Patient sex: M
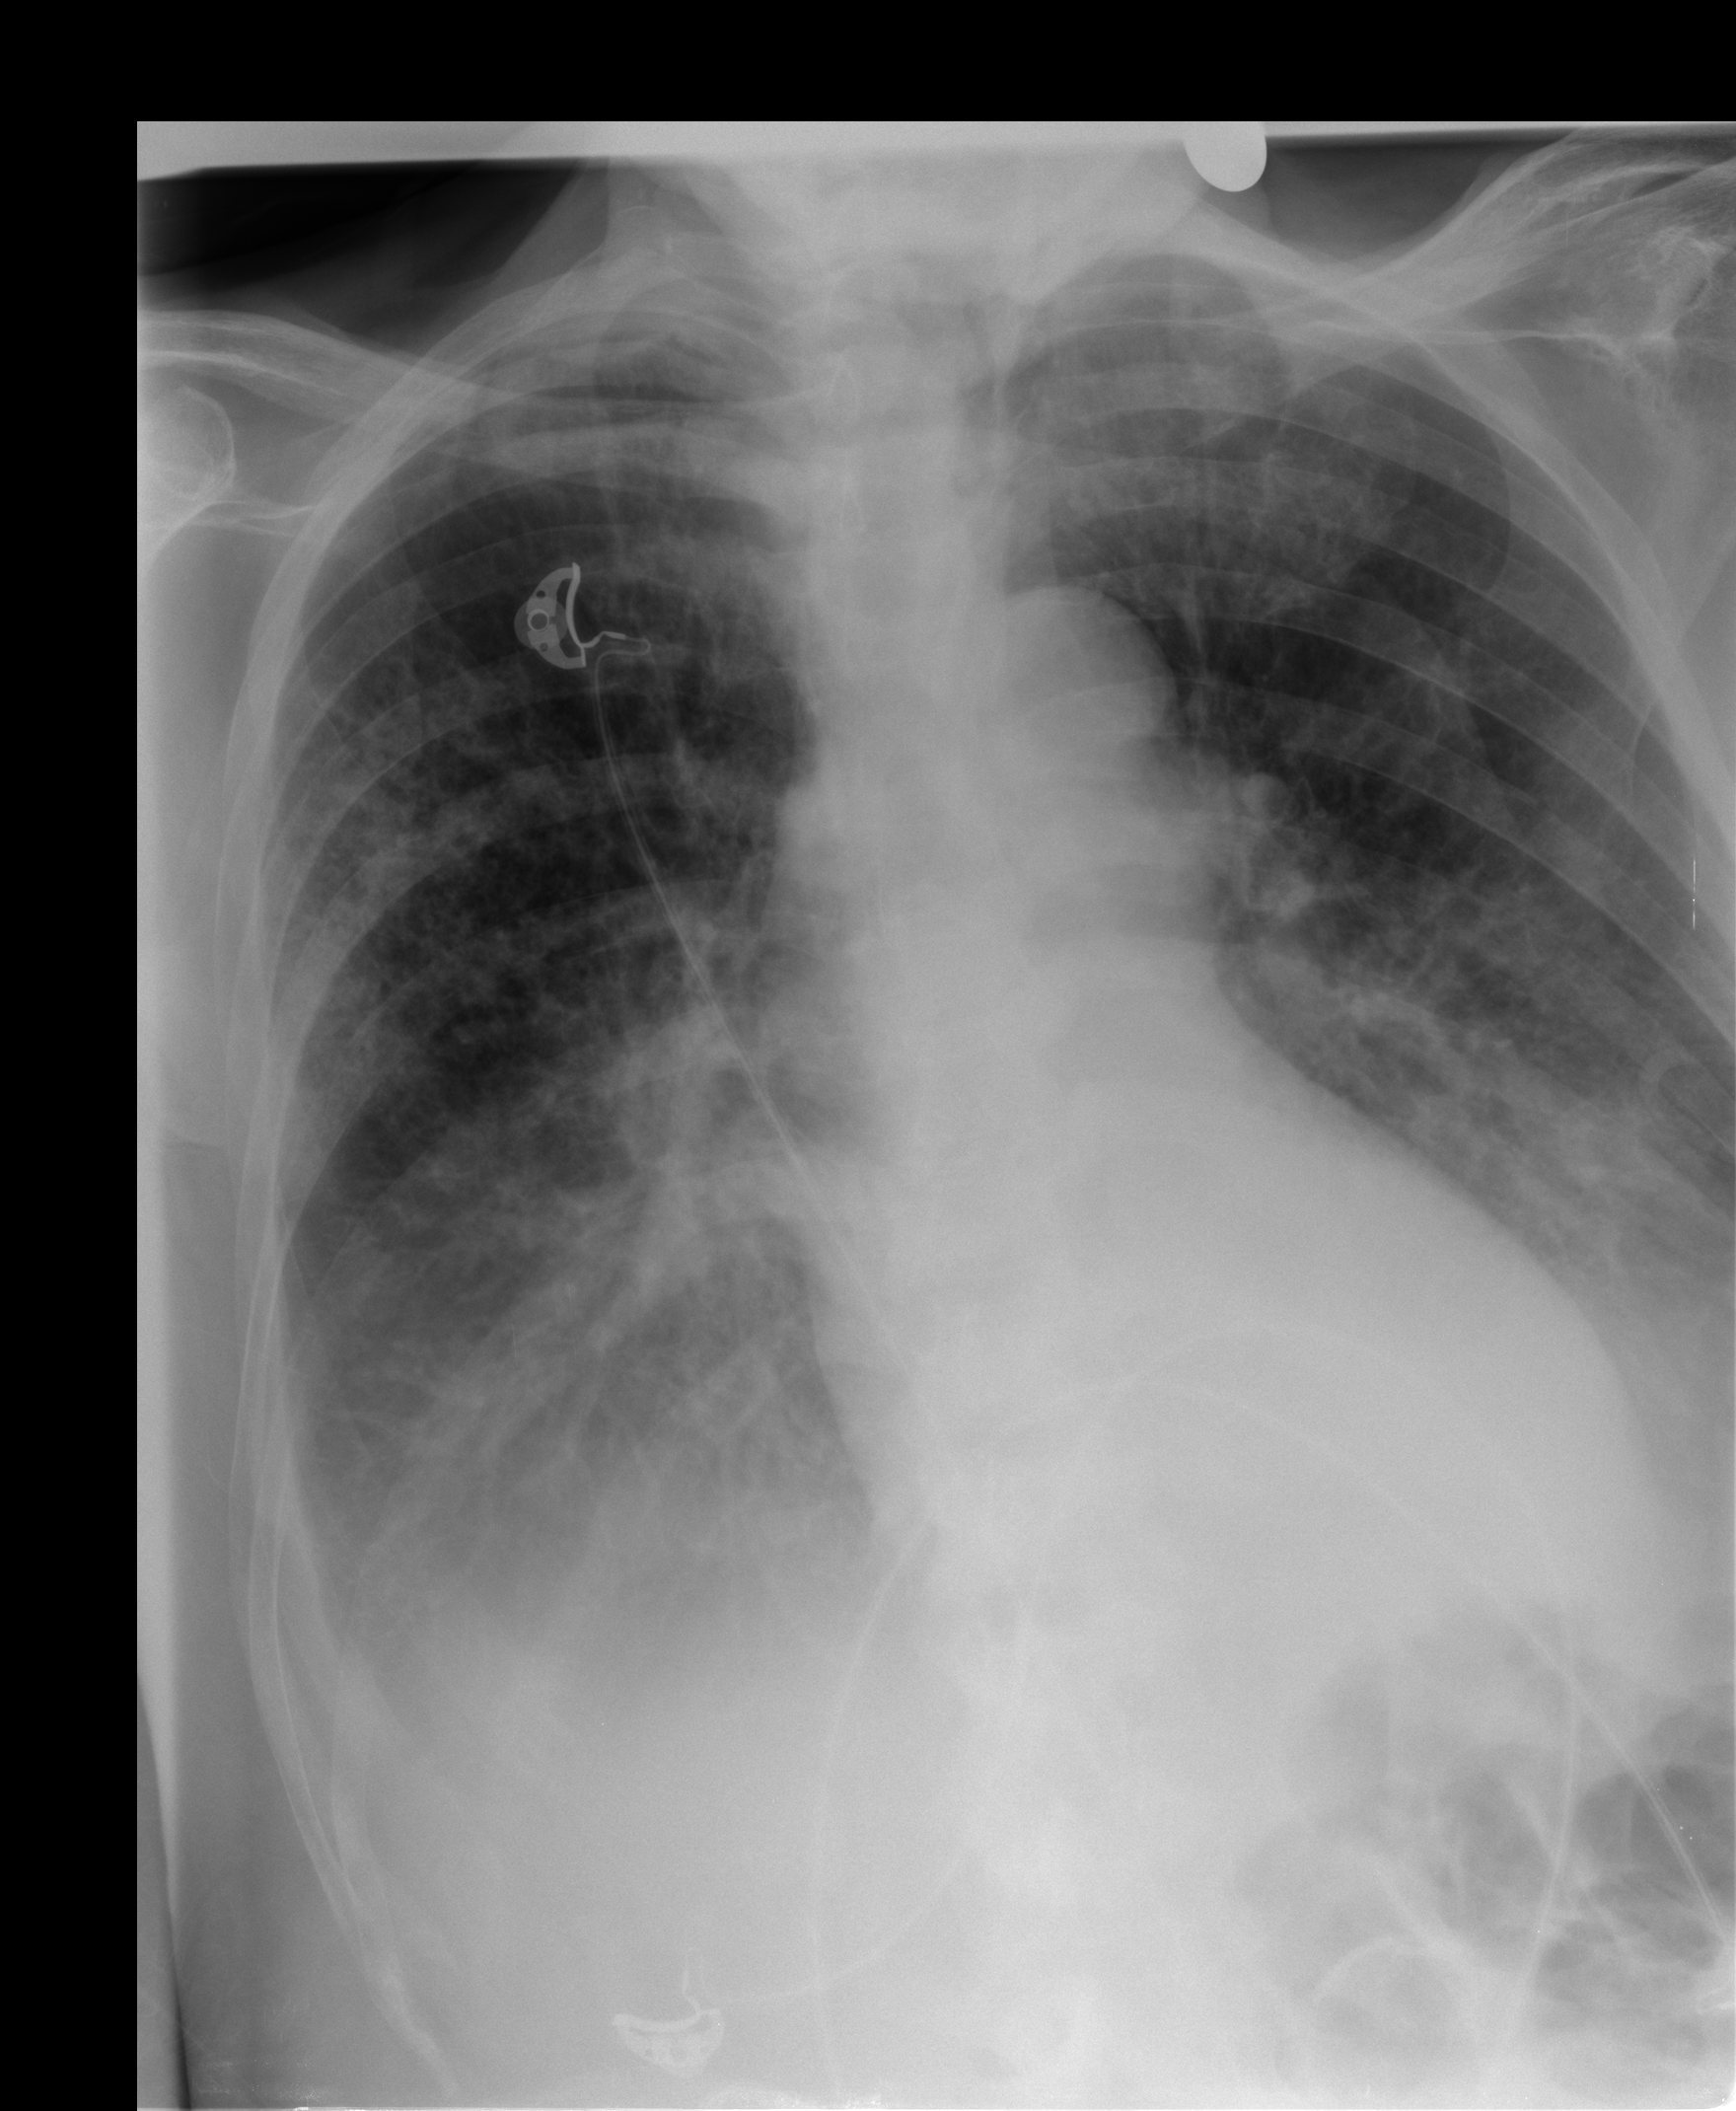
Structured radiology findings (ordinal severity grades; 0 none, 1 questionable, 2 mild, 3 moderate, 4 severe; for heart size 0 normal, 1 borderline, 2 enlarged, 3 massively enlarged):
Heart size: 0
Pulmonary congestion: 3
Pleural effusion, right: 2
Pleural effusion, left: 2
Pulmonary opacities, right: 2
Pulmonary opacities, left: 1
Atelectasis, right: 2
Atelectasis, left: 1